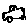
Label: car